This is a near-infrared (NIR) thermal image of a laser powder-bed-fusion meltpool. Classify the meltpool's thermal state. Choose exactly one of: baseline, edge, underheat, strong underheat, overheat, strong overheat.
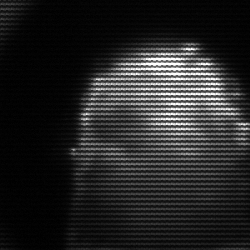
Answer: strong underheat